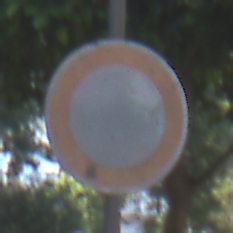
Verkehrszeichen: VerbotFahrzeugeAllerArt
Umgebung: Outdoor, Suburban
Tageszeit: MorningAfternoon
Wetter: PartlyCloudy
Licht: Natural
Jahreszeit: NotSpecified
Kontrast: LowContrast